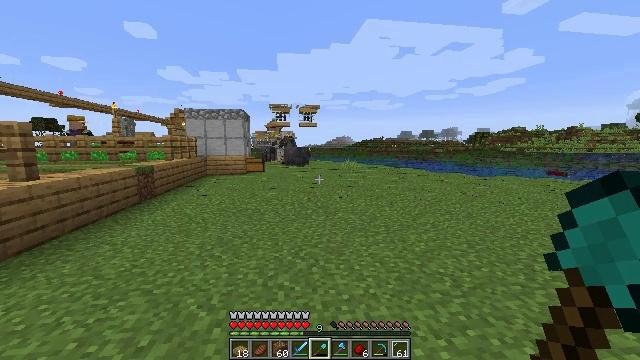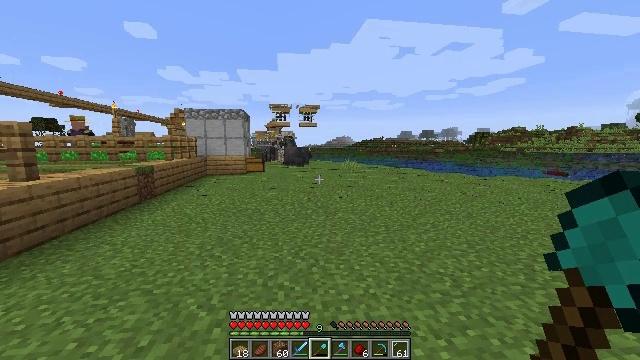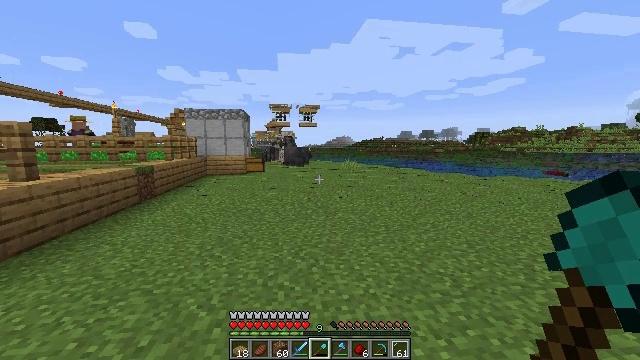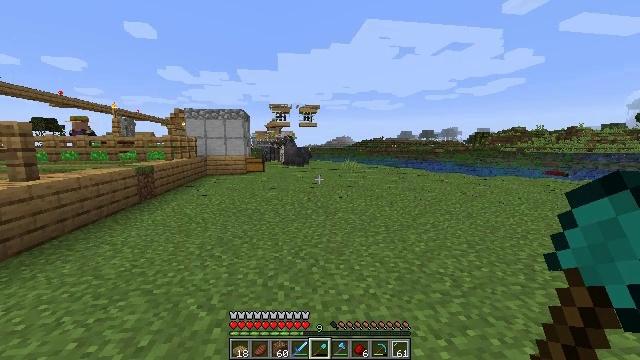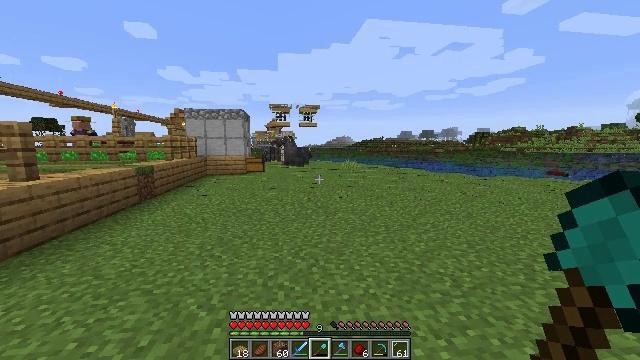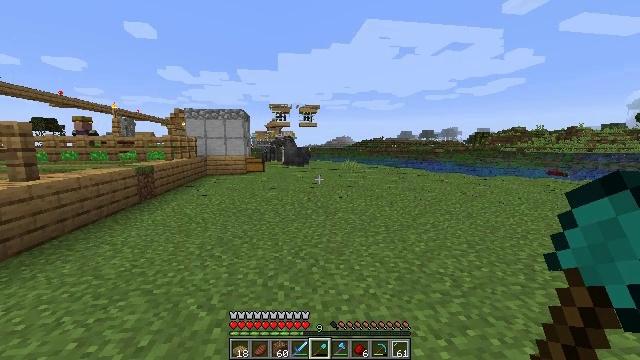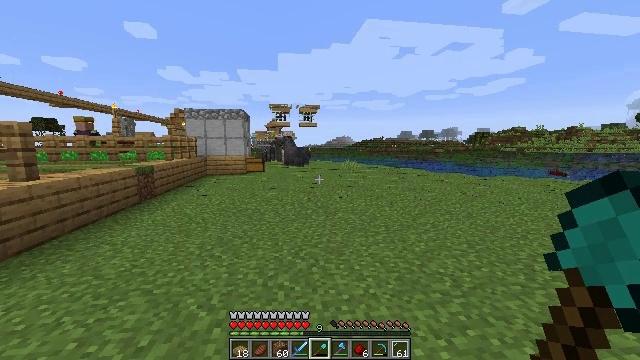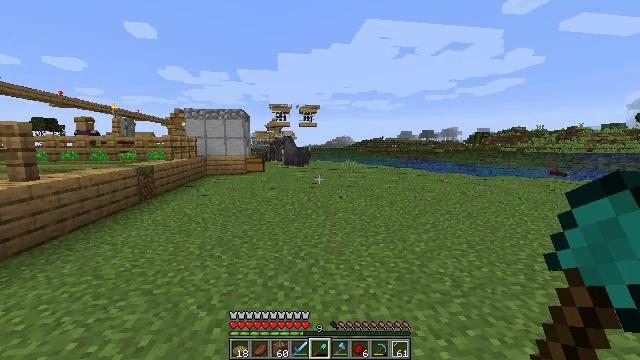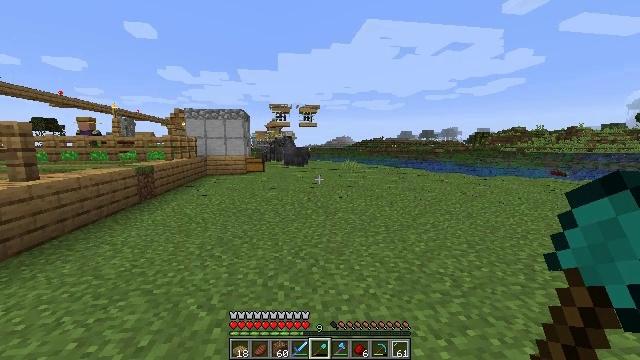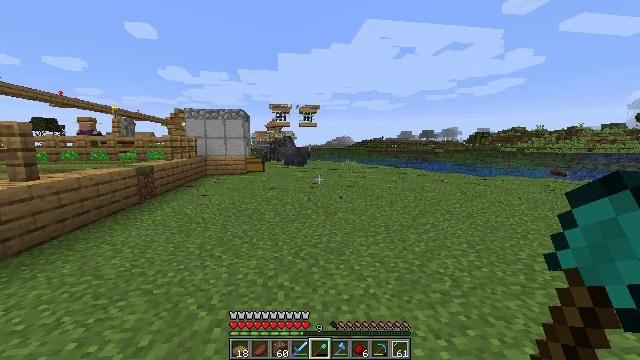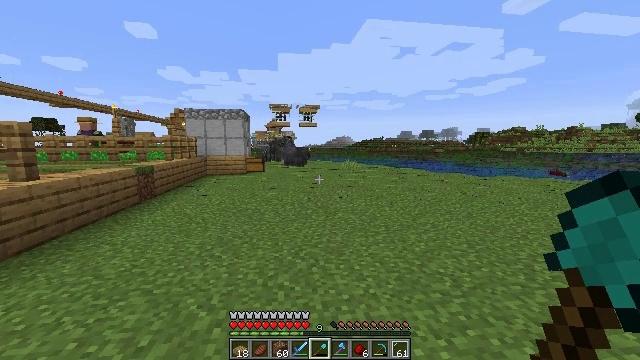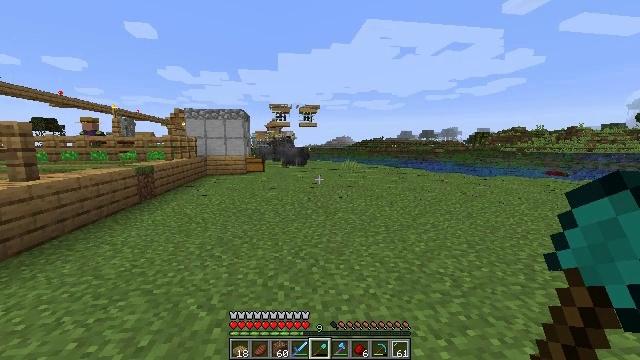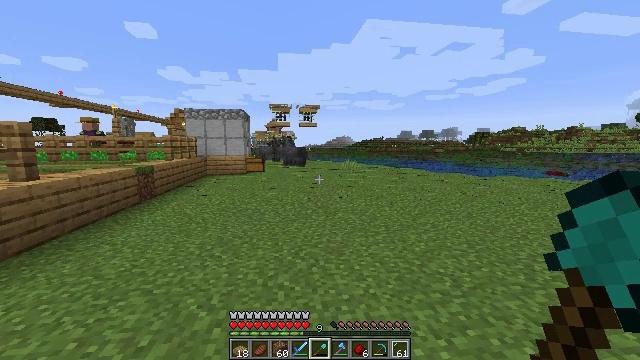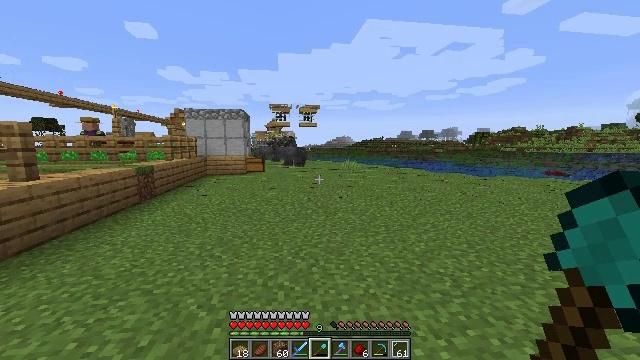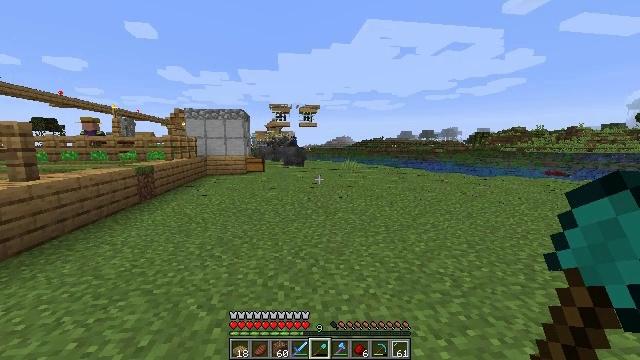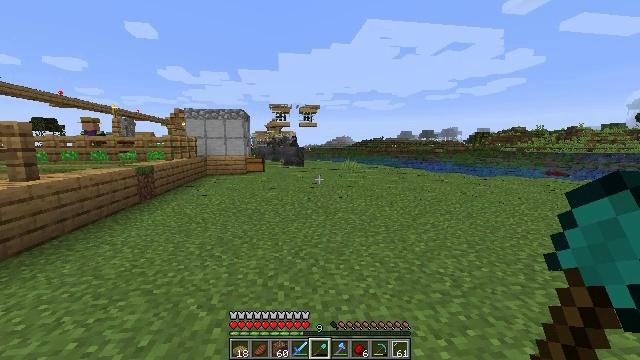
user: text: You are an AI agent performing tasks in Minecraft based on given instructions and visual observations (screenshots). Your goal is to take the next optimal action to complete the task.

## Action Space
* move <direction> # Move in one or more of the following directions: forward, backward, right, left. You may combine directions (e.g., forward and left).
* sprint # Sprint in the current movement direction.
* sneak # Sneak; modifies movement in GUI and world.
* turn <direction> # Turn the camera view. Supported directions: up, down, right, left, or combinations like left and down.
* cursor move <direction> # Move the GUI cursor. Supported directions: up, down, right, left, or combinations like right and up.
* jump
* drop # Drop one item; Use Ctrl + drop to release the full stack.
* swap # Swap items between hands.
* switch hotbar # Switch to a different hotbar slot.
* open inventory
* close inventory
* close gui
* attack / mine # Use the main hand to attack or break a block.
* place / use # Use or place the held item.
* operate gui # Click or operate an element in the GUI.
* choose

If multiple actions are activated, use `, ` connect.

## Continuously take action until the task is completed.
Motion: motion action
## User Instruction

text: Dig up carrots from the soil.
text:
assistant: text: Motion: no_op
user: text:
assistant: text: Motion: no_op
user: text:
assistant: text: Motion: no_op
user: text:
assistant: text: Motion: no_op
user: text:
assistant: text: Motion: no_op
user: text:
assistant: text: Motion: no_op
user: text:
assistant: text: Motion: no_op
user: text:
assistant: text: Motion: no_op
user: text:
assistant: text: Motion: no_op
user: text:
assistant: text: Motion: no_op
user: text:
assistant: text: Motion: no_op
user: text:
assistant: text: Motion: no_op
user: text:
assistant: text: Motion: no_op
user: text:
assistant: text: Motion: no_op
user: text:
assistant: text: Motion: no_op
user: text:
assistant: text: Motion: no_op
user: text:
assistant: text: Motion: no_op
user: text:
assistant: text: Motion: no_op
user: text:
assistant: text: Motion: no_op
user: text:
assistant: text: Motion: no_op
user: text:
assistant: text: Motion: no_op
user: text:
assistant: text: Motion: no_op
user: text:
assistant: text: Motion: no_op
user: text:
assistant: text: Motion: no_op
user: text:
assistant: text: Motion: no_op
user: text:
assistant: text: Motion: no_op
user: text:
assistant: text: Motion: no_op
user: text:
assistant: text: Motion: no_op
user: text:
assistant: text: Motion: no_op
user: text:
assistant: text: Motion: no_op